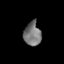
Tissue: prostate
Cell type: T cells
Senescence score: 0.2406
Nuclear area (px): 395
Mean DAPI intensity: 118.641